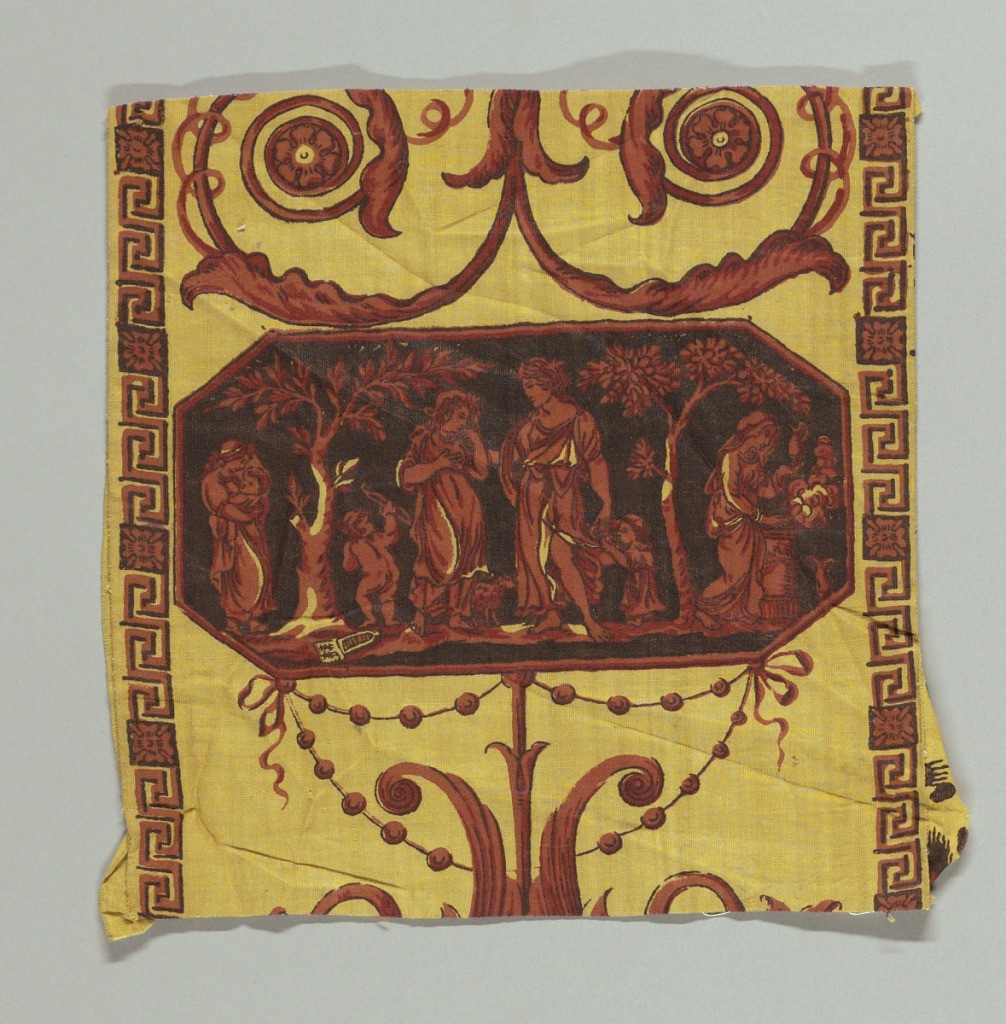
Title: Borders
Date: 1795–1804
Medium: cotton Technique: block printed on plain weave
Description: Two pieces of the border of a 'Pompeian Style' printed fabric. Similar to 1995-50-251-a,b but a different design. The field had a design of animal spots. Two reds and black on a strong yellow.